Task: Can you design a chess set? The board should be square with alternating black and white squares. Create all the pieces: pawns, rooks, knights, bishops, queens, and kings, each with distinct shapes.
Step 4903:
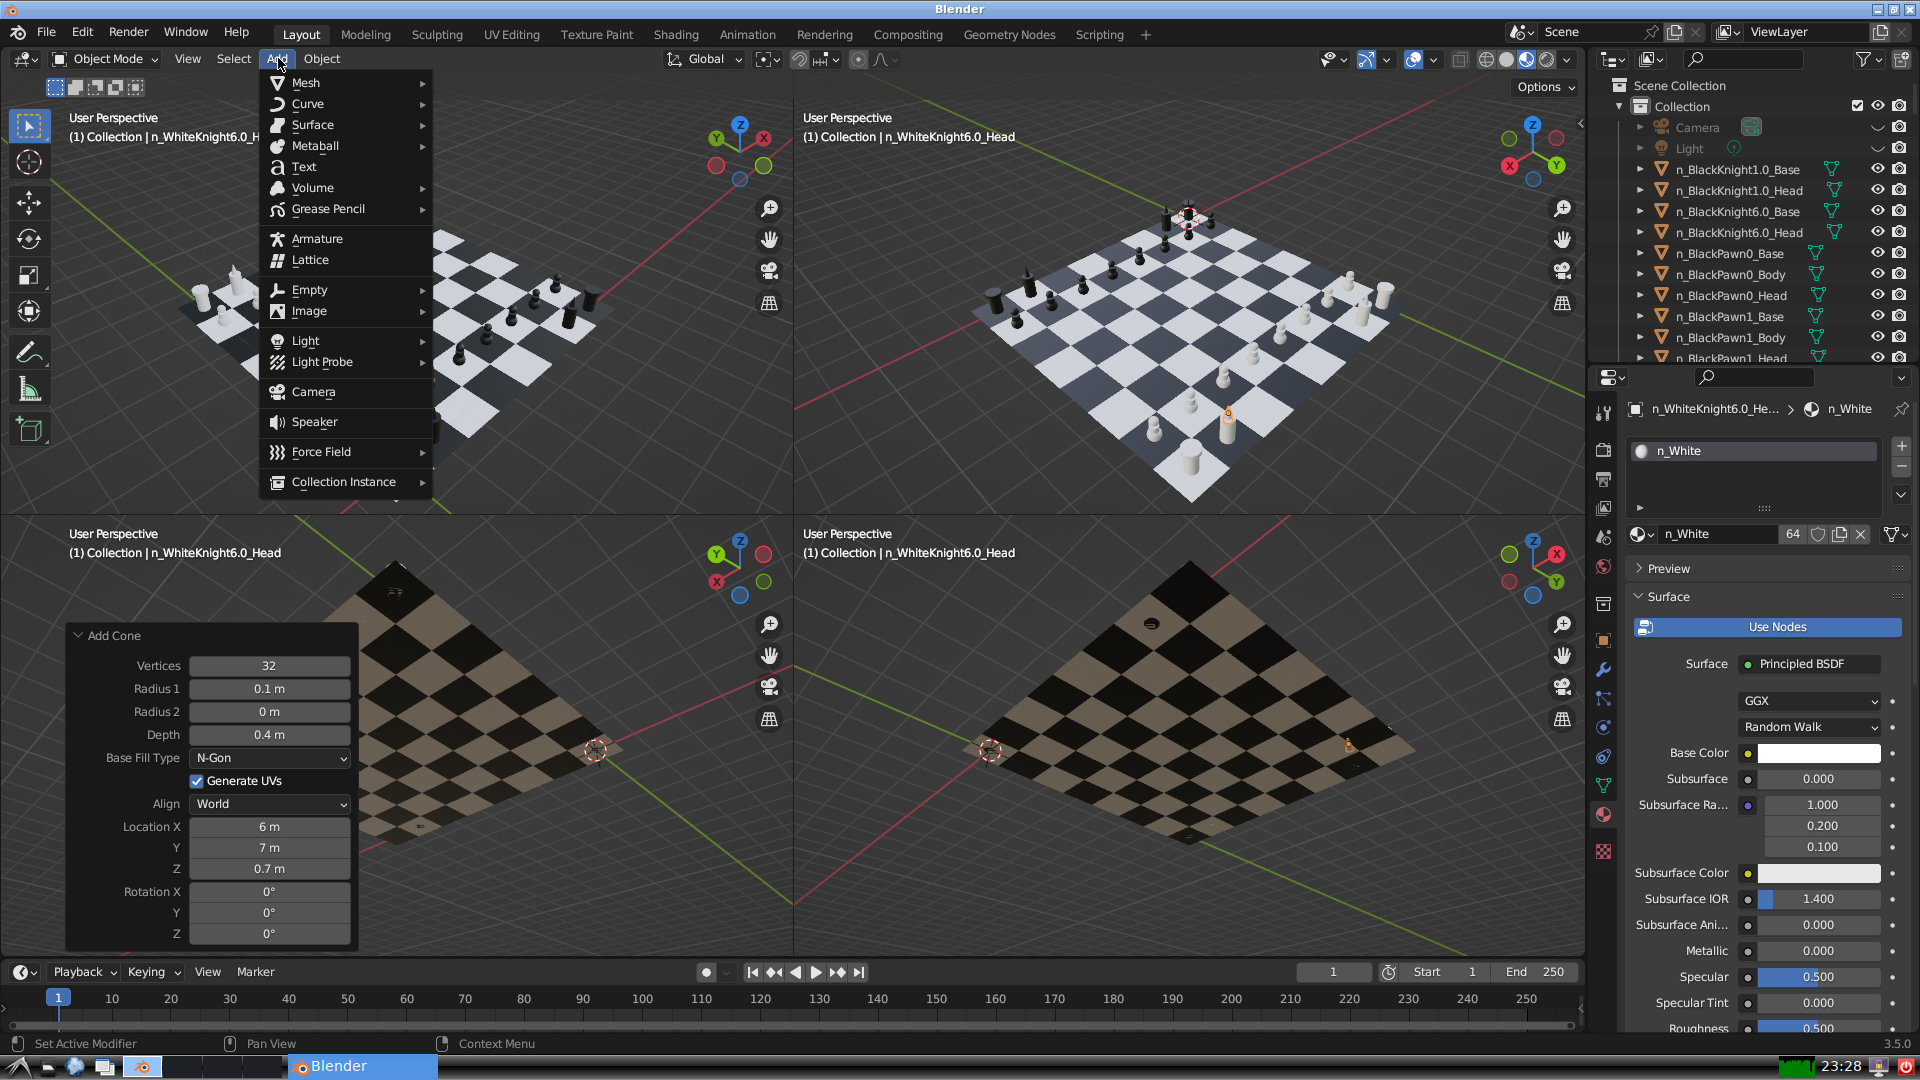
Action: {"mouse_move": [304, 84]}